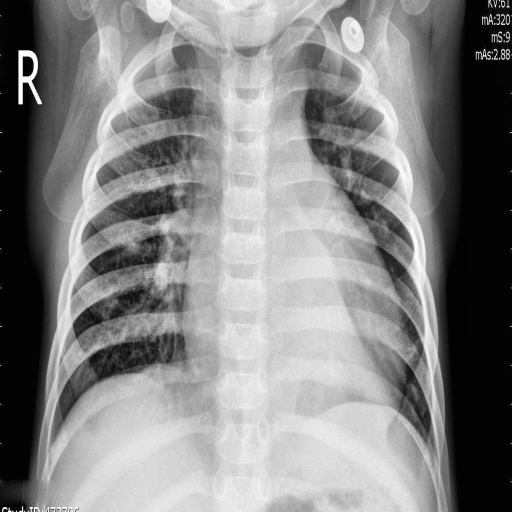
Finding: PNEUMONIA